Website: lowes
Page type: customer-info-address
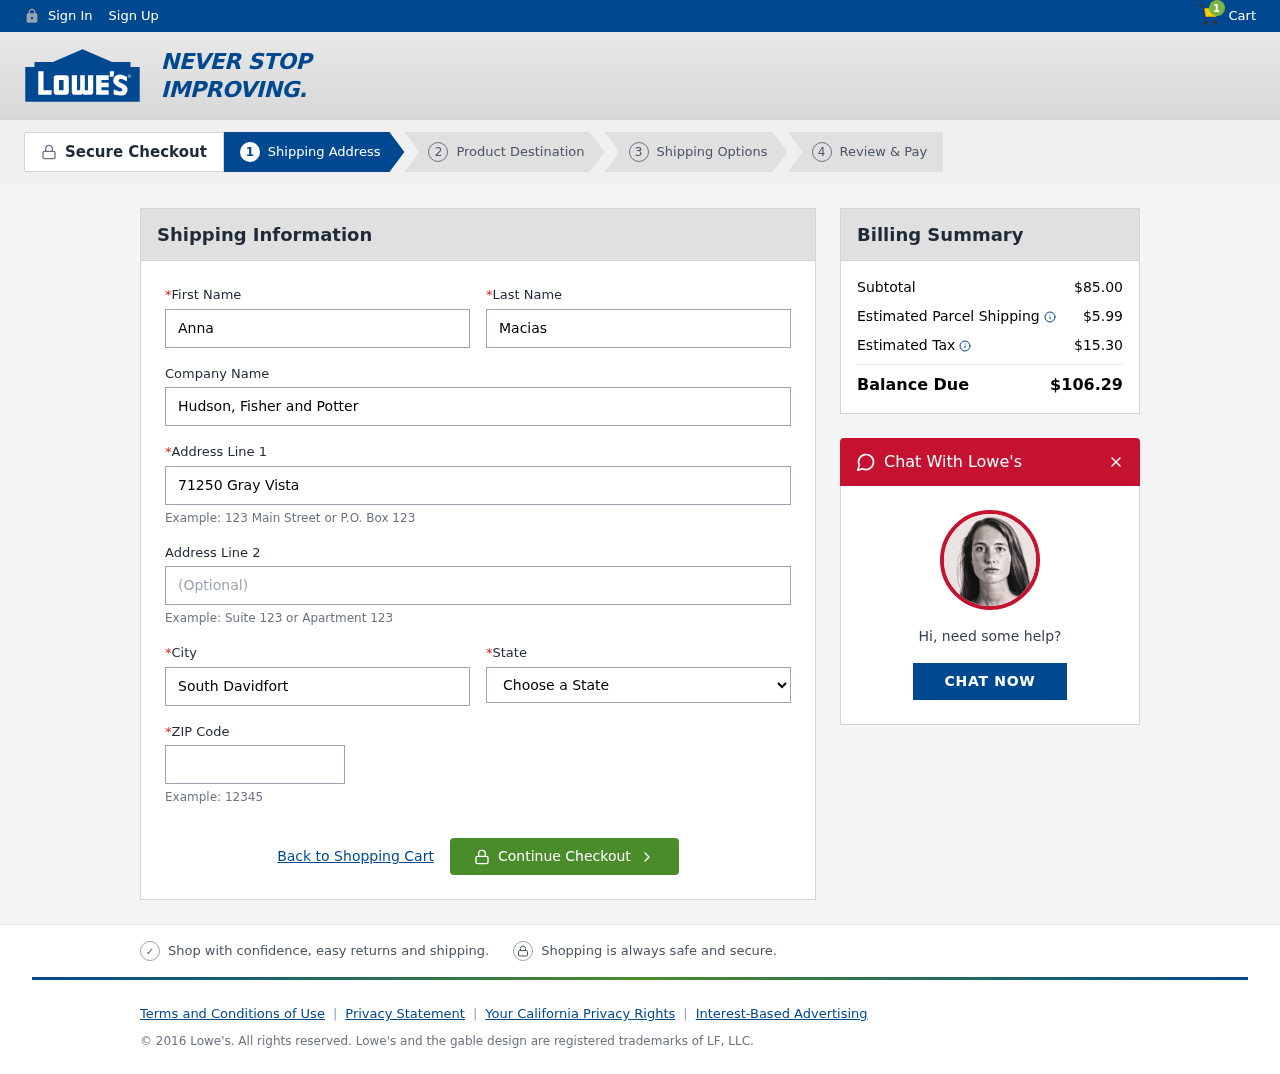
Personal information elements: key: PII_CITY
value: South Davidfort
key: PII_COMPANY
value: Hudson, Fisher and Potter
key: PII_FIRSTNAME
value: Anna
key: PII_LASTNAME
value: Macias
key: PII_POSTCODE
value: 94072
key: PII_STATE
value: Massachusetts
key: PII_STREET
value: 71250 Gray Vista
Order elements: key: ORDER_NUM_ITEMS
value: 1
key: ORDER_SUBTOTAL
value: $85.00
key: ORDER_SHIPPING_COST
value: $5.99
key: ORDER_TAX
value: $15.30
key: ORDER_TOTAL
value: $106.29